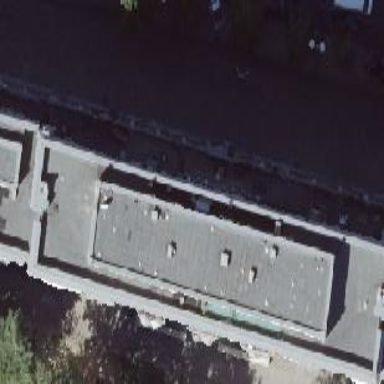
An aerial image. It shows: The image shows part of apartment building.